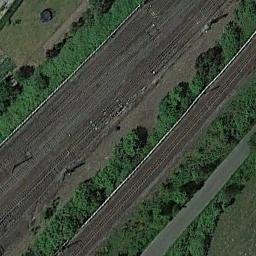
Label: railway